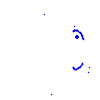
Particle: kaon